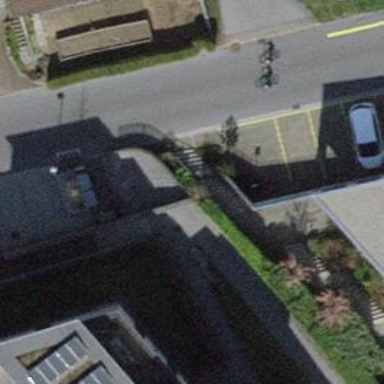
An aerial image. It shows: Road with steps.